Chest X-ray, AP view. Patient: 56 years old, sex F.
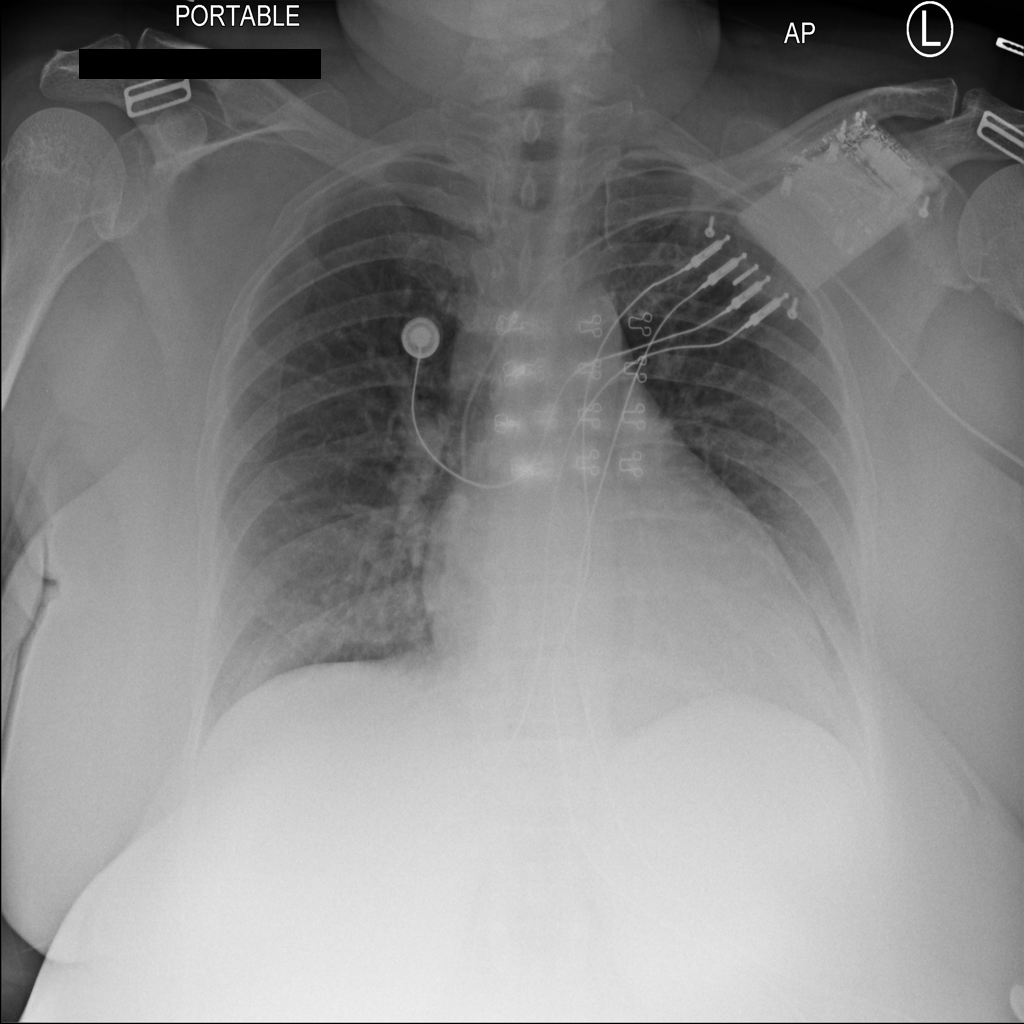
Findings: Infiltration